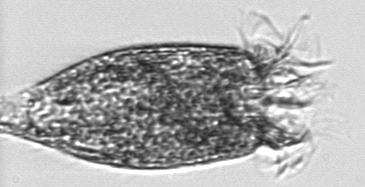
Label: Strombidium_conicum